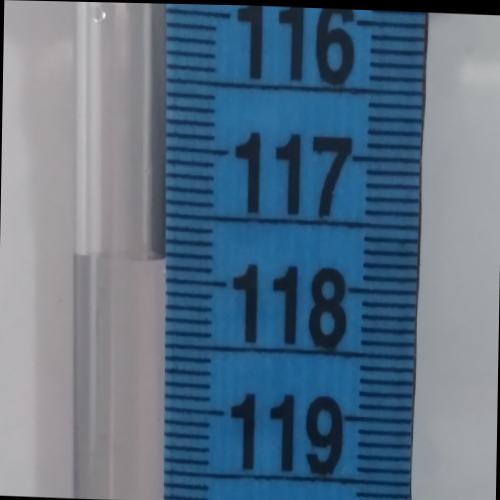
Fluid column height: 117.8 cm